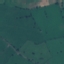
Land use / land cover class: Pasture